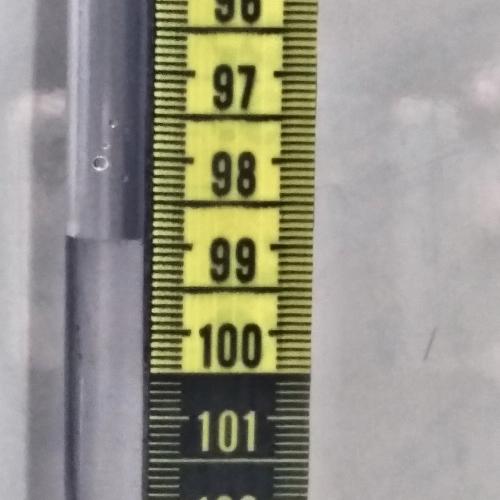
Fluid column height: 98.9 cm